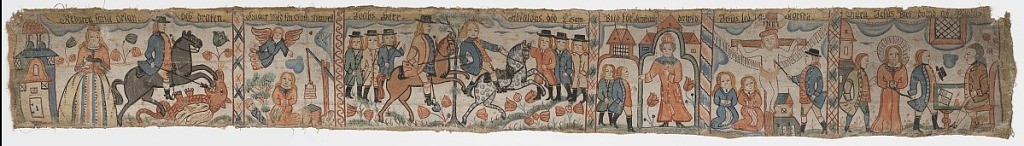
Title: Bonad
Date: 1775–1825
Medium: Hand painted on canvas
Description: Bonad is divided into six scenes including the slaying of the dragon, the Christ child, and the crucifixion, among others.